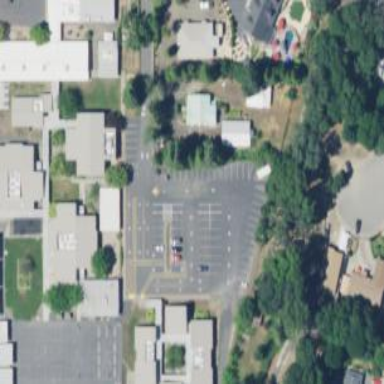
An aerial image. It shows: Parking area.